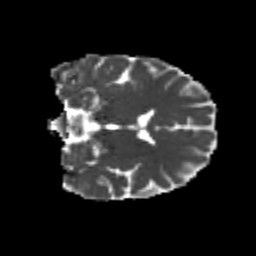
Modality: MD
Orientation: coronal
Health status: healthy
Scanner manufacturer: philips
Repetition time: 7.388 s
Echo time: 0.08599 s